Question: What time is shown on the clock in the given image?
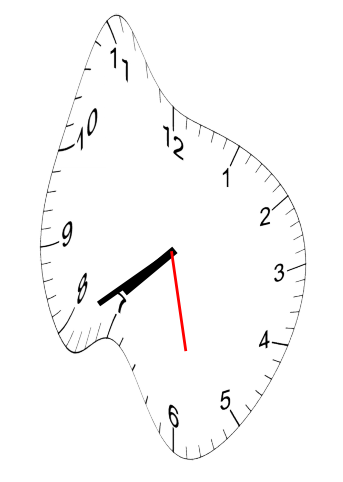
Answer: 07:39:28